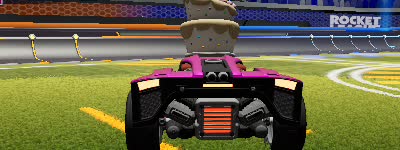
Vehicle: breakout